Question: Didn't find any answer to this question on Google, sorry if this has already been asked. I'm currently working on a web project and I noticed that fonts look way bolder in Firefox or Safari compared to Google Chrome (see the linked screenshot, left to right: Chrome, Firefox & Safari).
Why exactly is that? Does Chrome have a different rendering technique?
Thanks for your answers.
EDIT: Sorry, forgot the screenshot. Here it is:
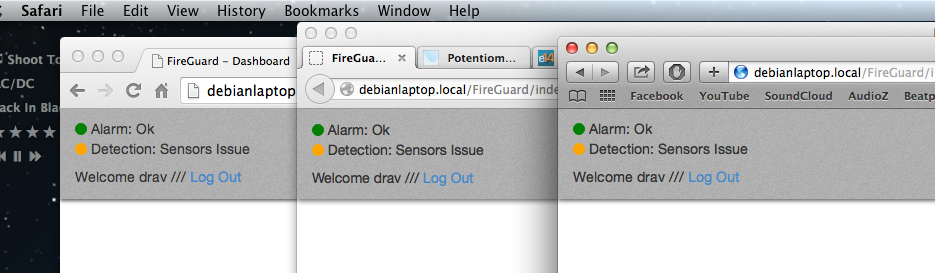
Answer: Different browsers, different engines, different rendering of the fonts.
The fonts are still pretty similar and you can barely make a difference, but if it become a problem for some of your text or a specific font there is a workaround to it.
Use an image of the text instead of the text itself.